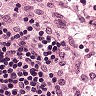
Metastatic tissue present: no